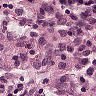
Metastatic tissue present: no